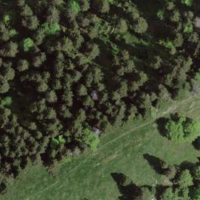
EUNIS habitat code: 44
Species observed at this site:
Draba aizoides